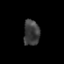
Tissue: prostate
Cell type: T cells
Senescence score: 0.3619
Nuclear area (px): 405
Mean DAPI intensity: 59.59